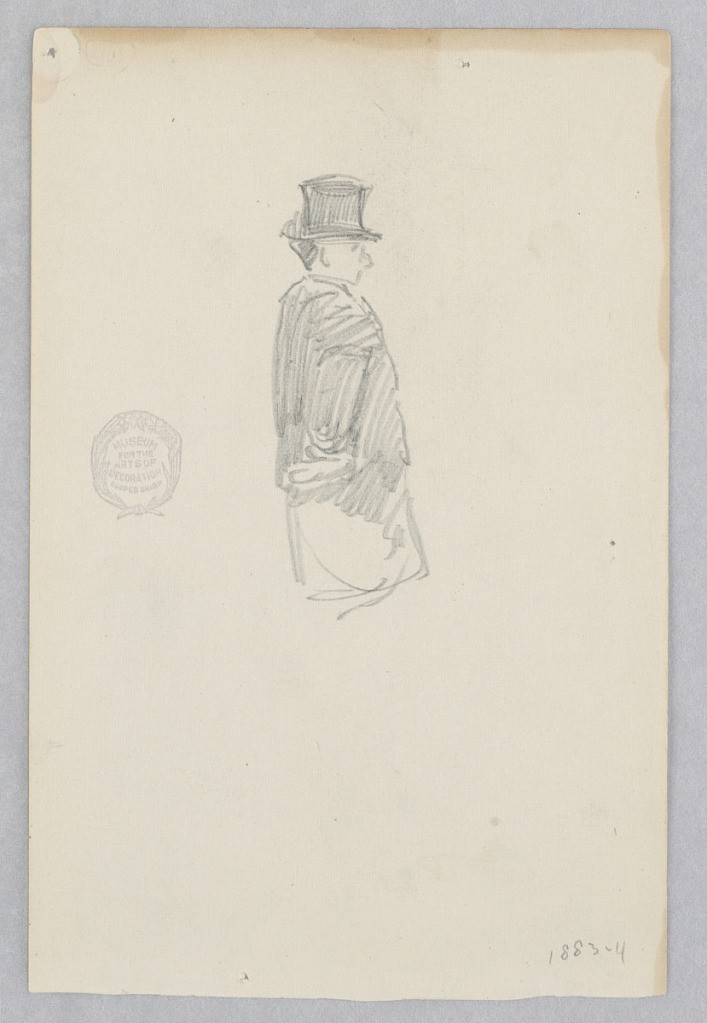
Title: Man
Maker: Robert Frederick Blum, American, 1857–1903
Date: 1883–1884
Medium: Graphite on wove paper
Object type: Drawing
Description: Sketch of a male figure wearing a top hat and coat.